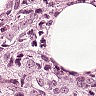
Metastatic tissue present: yes